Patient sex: F
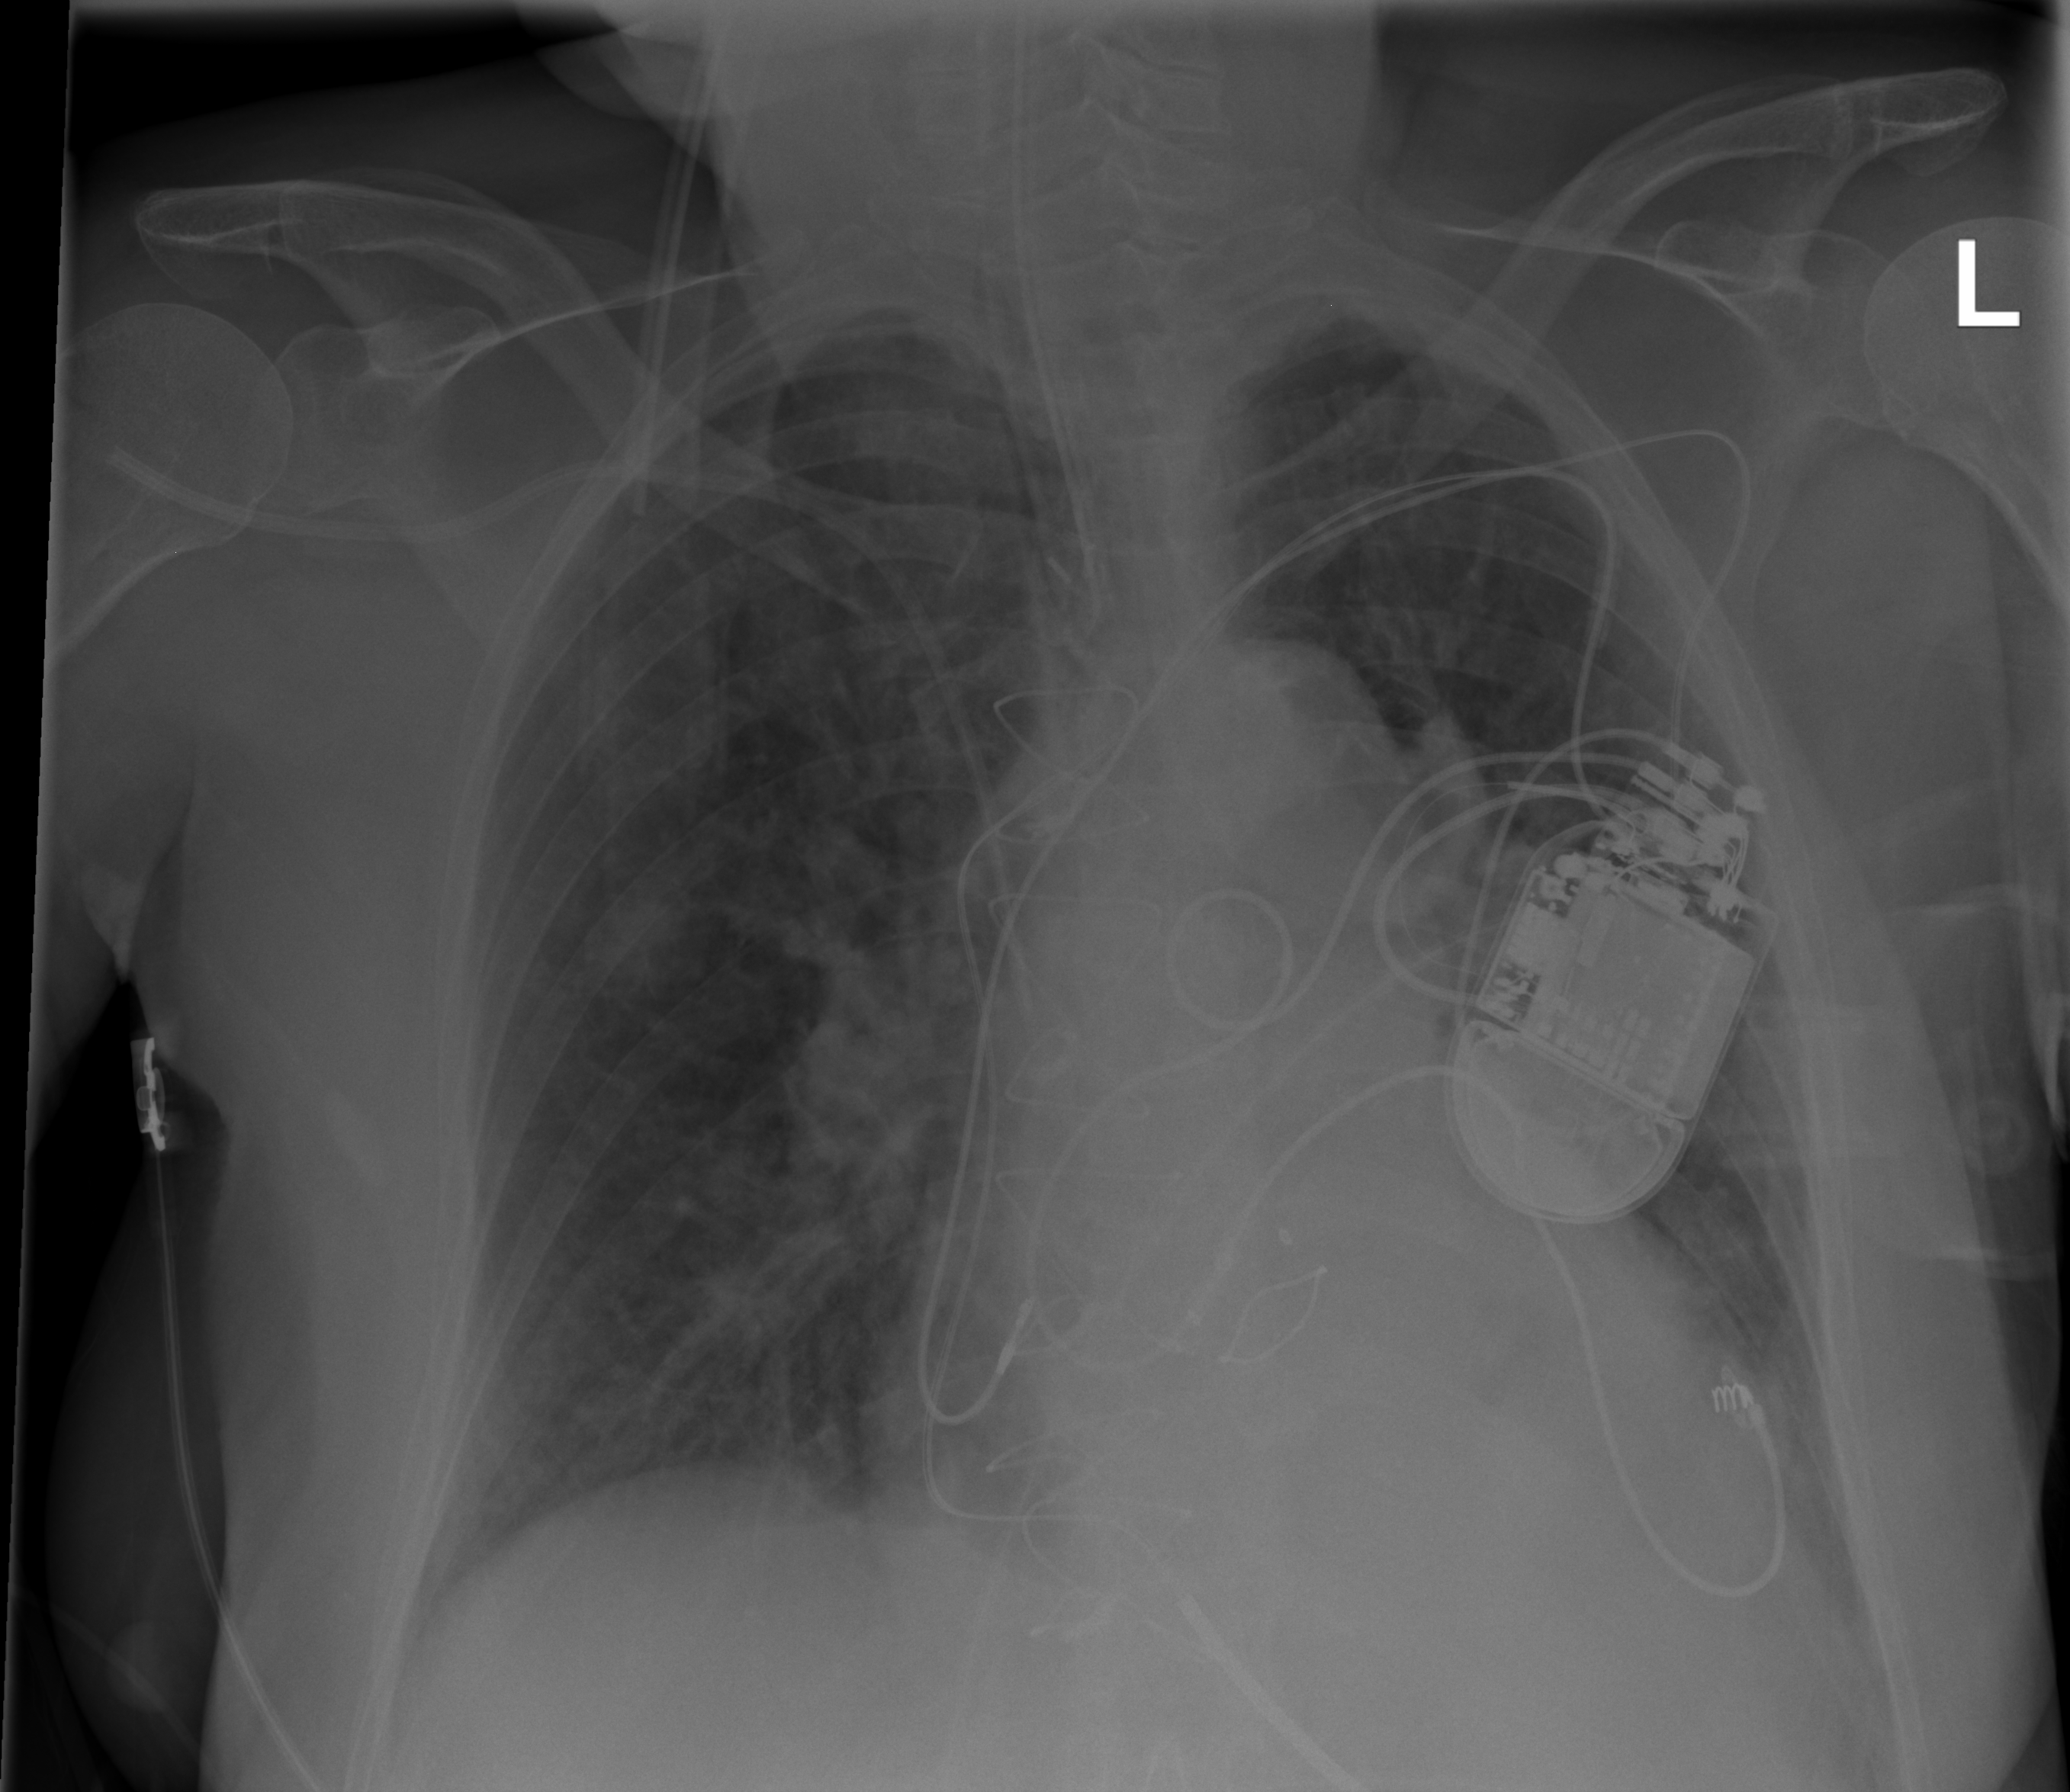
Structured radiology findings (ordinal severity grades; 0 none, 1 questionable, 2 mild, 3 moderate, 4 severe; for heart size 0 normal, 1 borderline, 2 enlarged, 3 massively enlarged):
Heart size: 2
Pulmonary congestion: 2
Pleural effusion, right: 0
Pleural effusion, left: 2
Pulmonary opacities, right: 2
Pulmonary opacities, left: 0
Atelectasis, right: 1
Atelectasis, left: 2